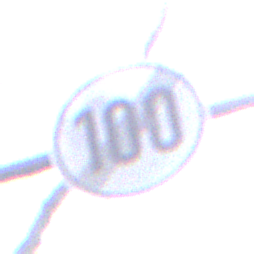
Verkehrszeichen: EndeGeschwindigkeit100
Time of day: MorningAfternoon
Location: Outdoor (Nature)
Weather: PartlyCloudy
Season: NotSpecified
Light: Natural